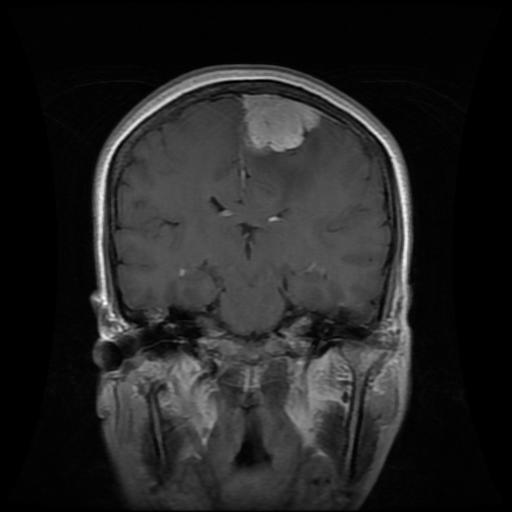
Label: meningioma